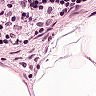
Metastatic tissue present: no